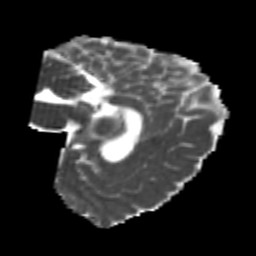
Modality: MD
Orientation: sagittal
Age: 22
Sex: male
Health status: healthy
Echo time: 0.074 s